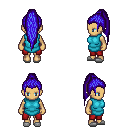
a pixel art fantasy rpg character, female body template, human, tanned skin, teal tunic, red pants, blue extra-long topknot hairstyle, white slippers, four views (front, back, left, right), 2x2 character sprite sheet, small pixel art, hard edges, no anti-aliasing